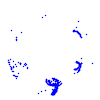
Particle: proton